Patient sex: M
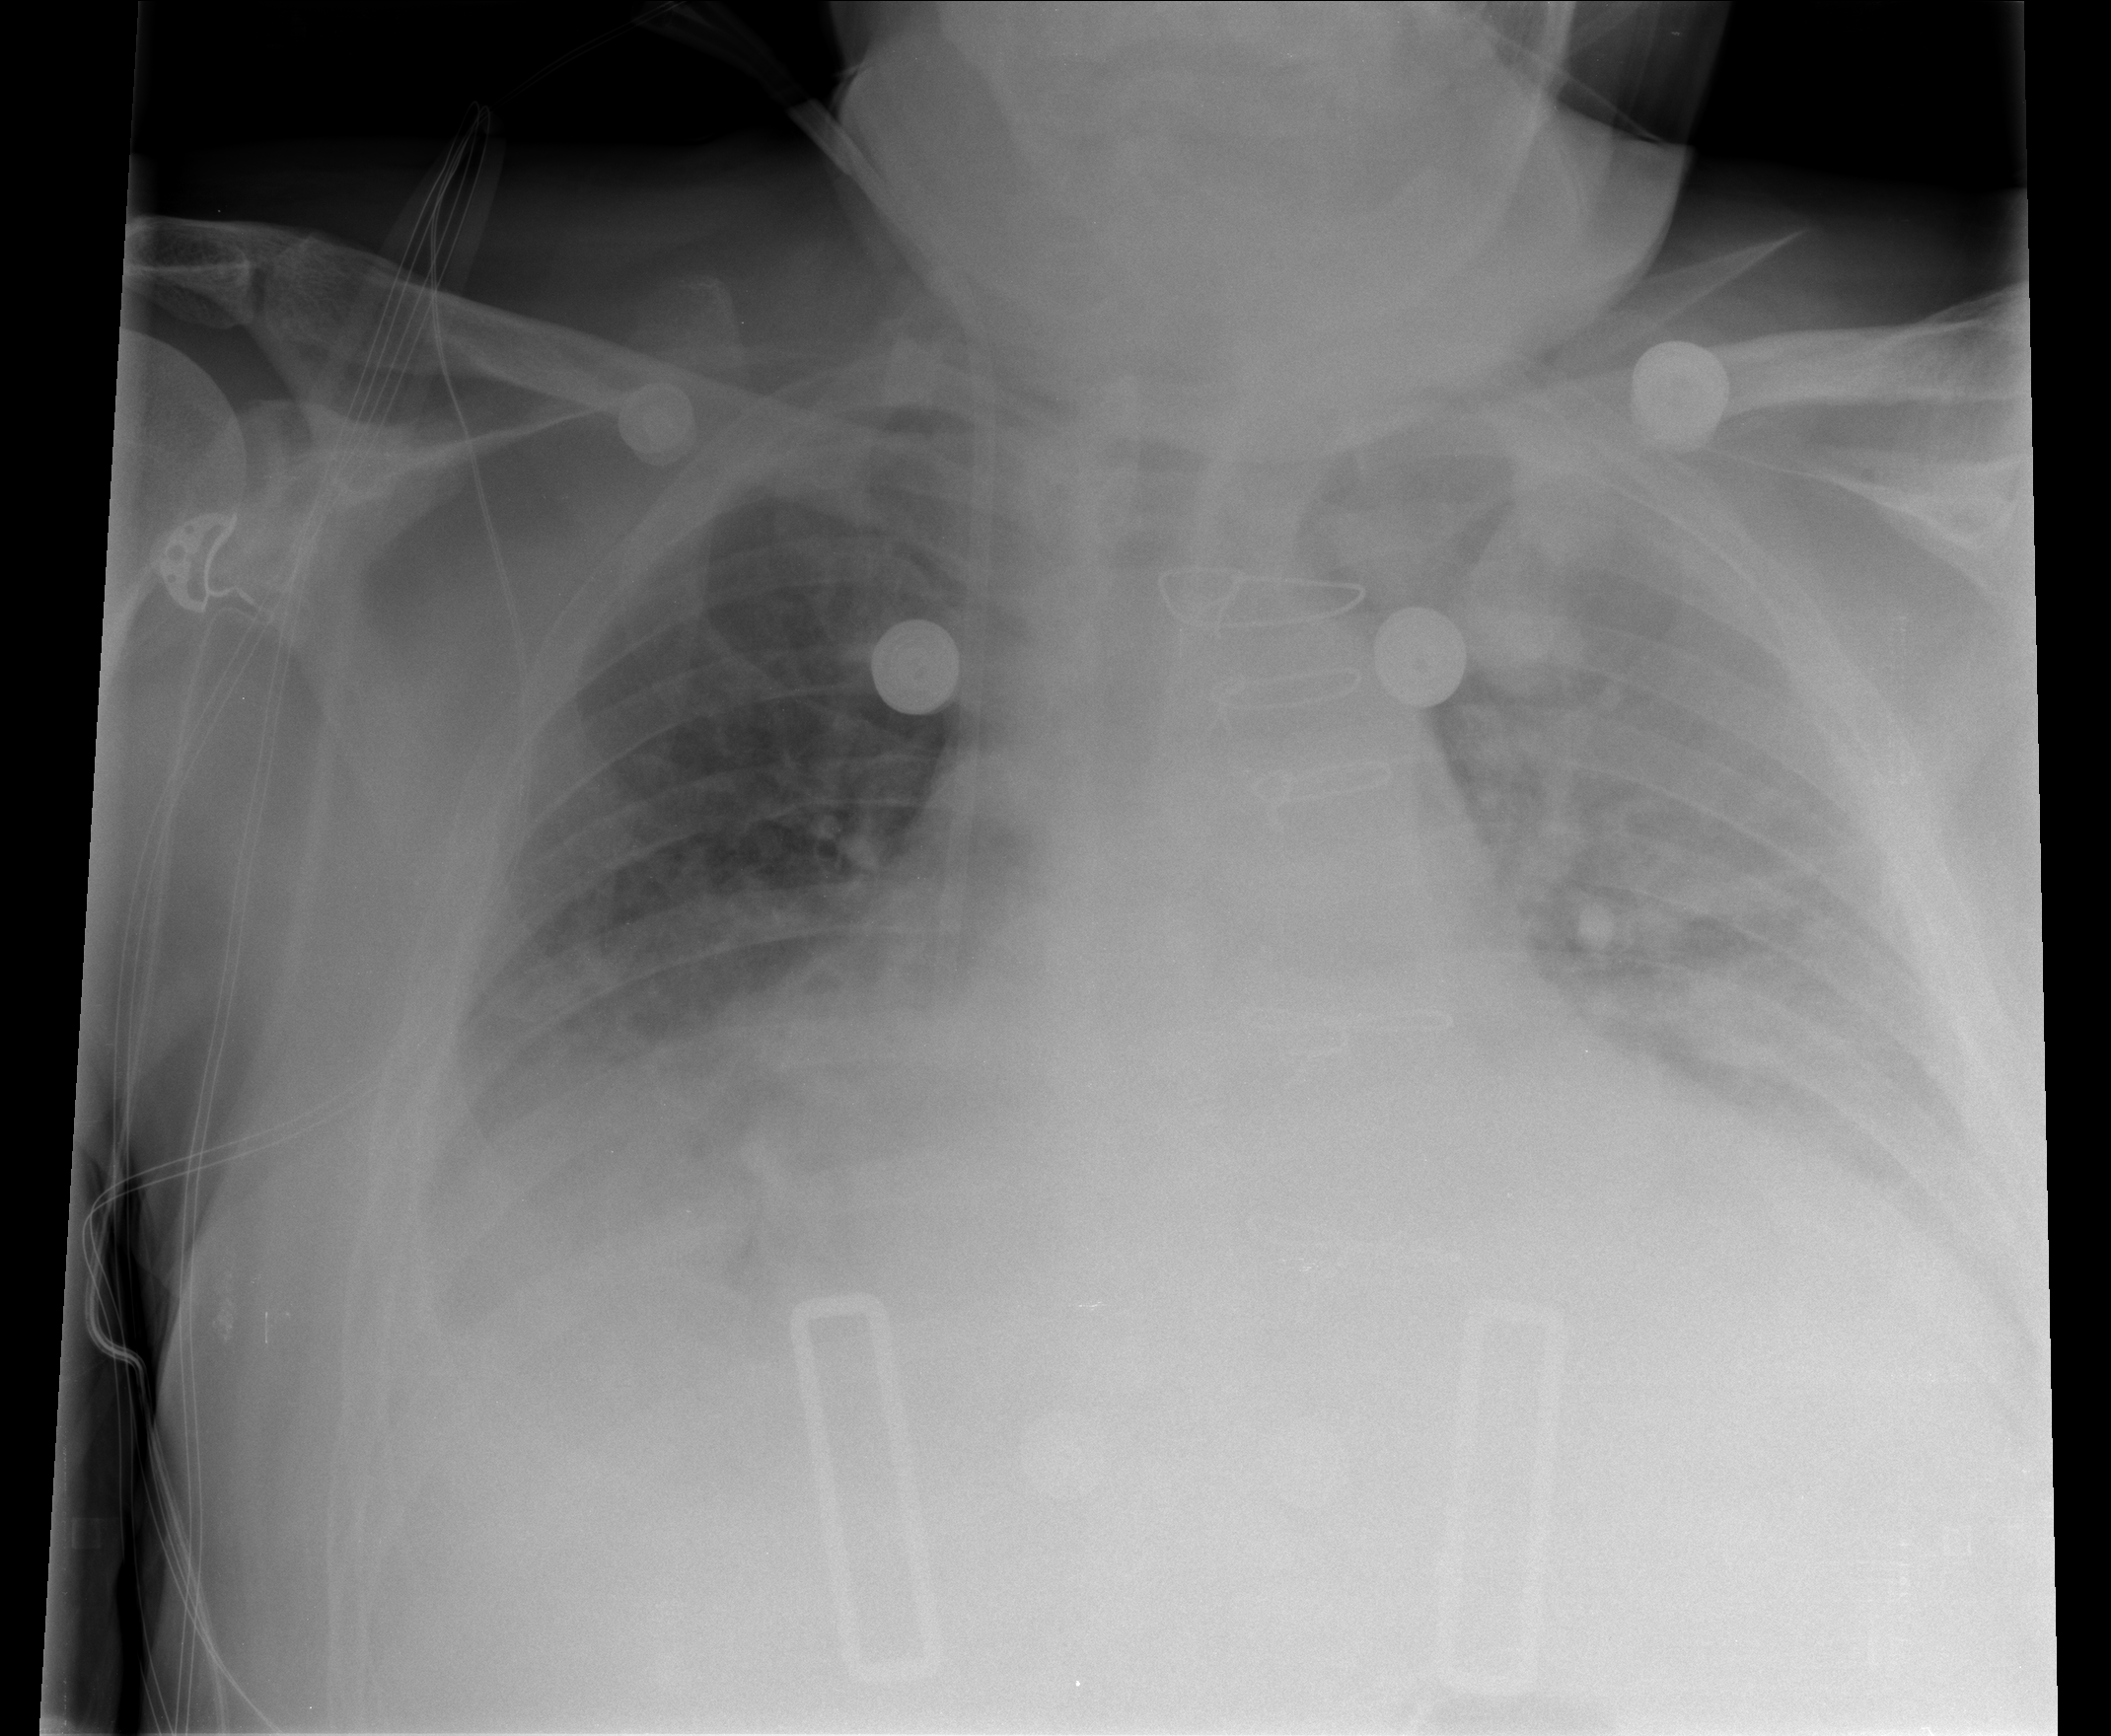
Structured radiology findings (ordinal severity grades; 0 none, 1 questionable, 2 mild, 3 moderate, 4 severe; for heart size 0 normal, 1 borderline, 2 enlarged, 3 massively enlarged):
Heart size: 2
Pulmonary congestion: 3
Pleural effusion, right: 3
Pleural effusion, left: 2
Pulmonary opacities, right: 2
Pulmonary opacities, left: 2
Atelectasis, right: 2
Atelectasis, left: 2